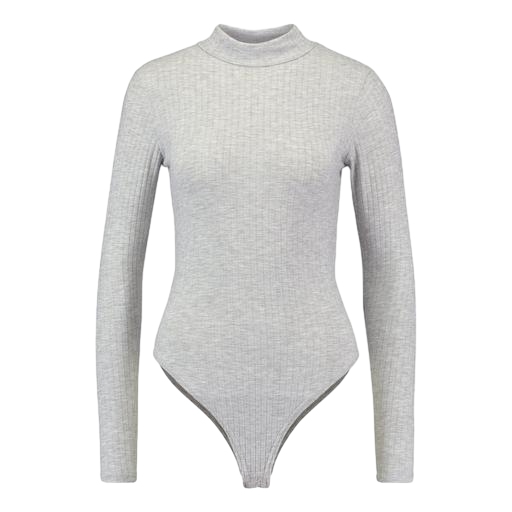
high-neck ribbed-jersey t-shirt, gray turtlneck, gray women's rib, white background